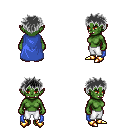
a pixel art fantasy rpg character, female body template, orc, green skin, blue cape, white pants, gray bedhead hairstyle, gold boots, four views (front, back, left, right), 2x2 character sprite sheet, small pixel art, hard edges, no anti-aliasing